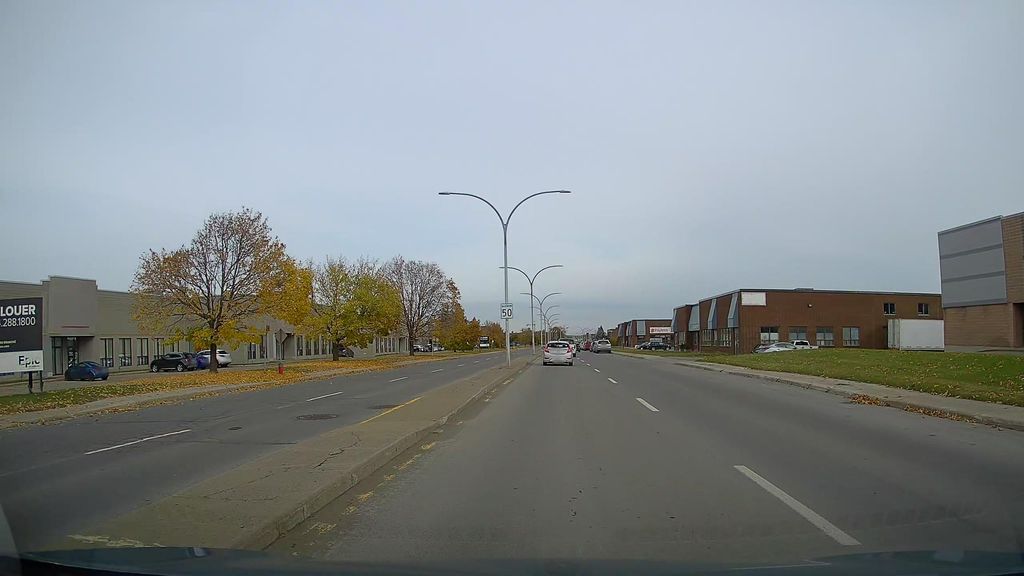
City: montreal